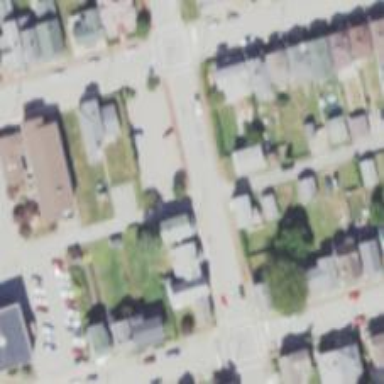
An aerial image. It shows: Alleyway designated as service road.